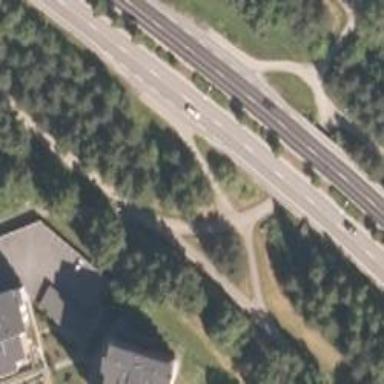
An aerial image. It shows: Asphalt cycleway.